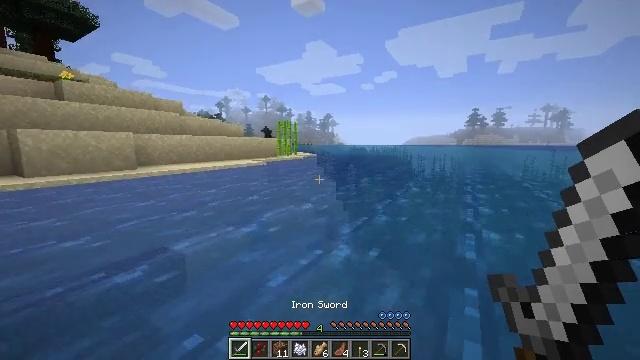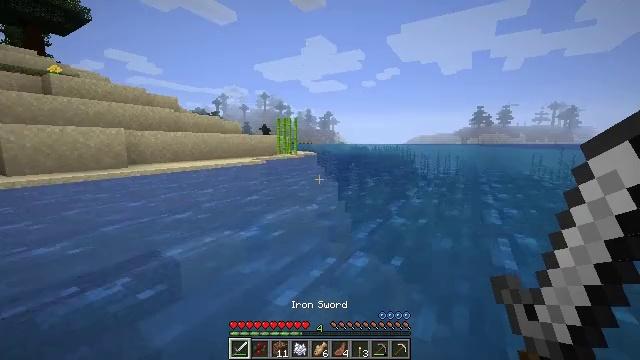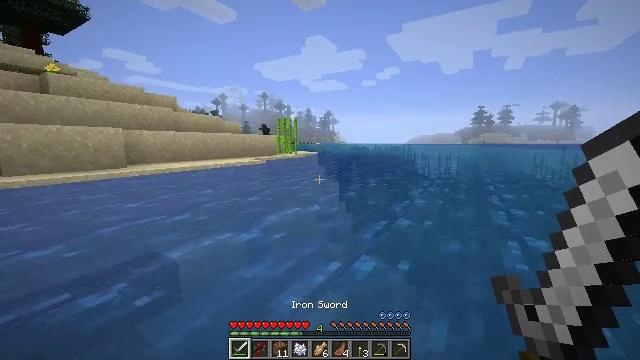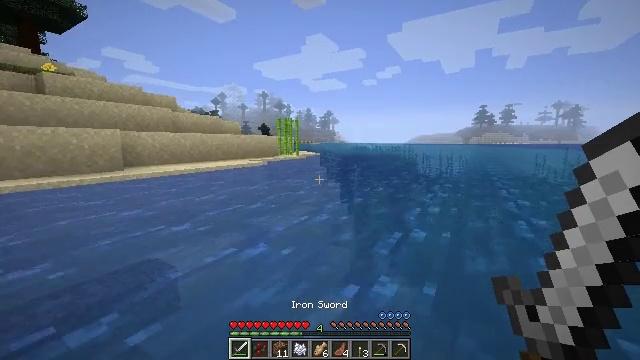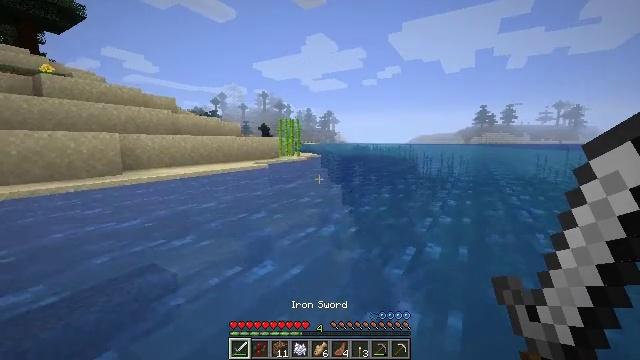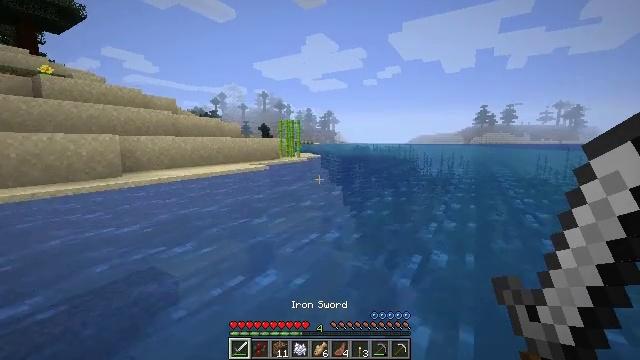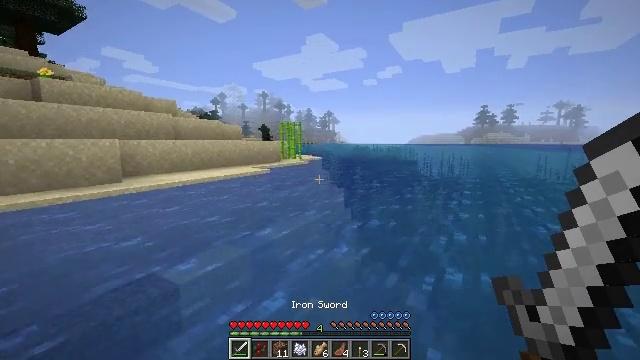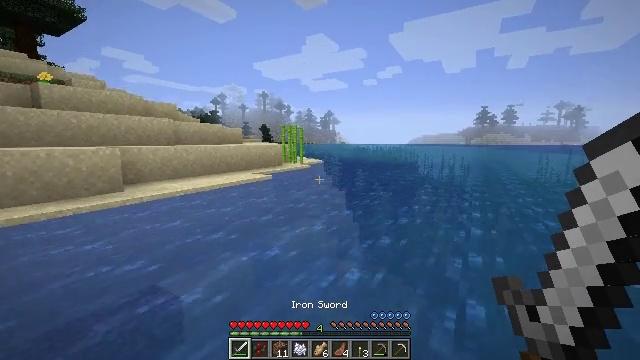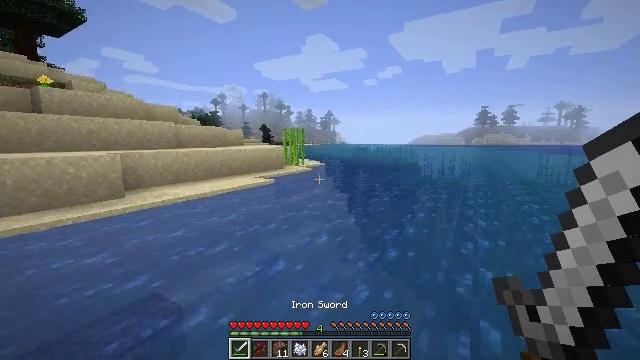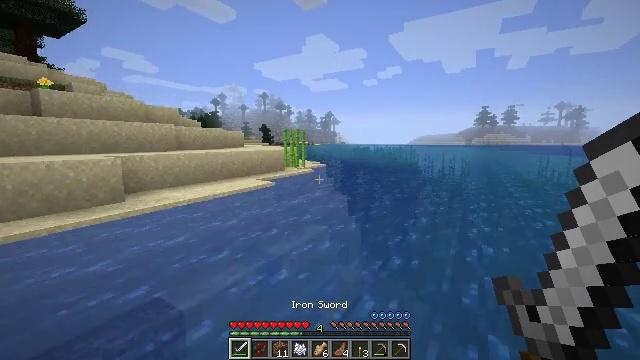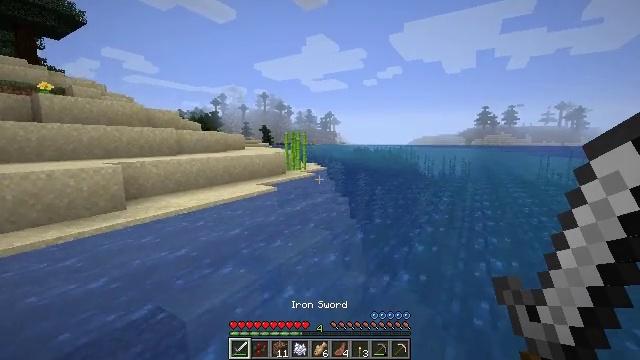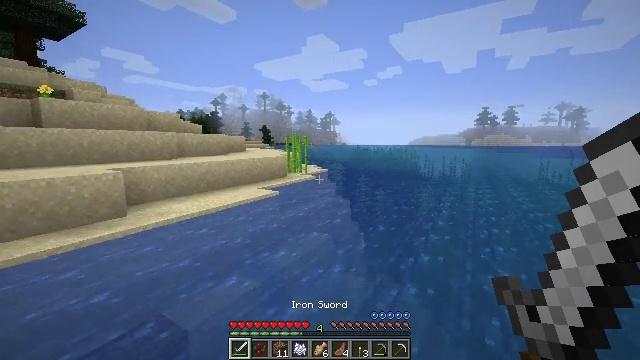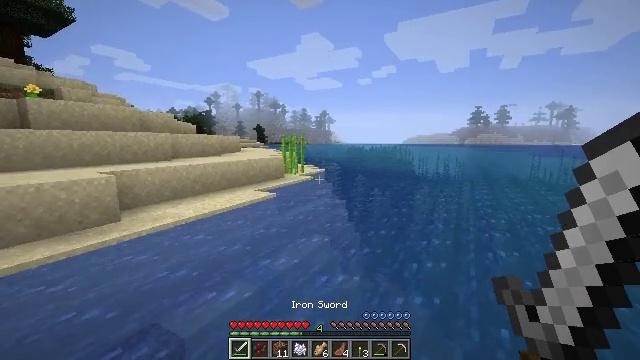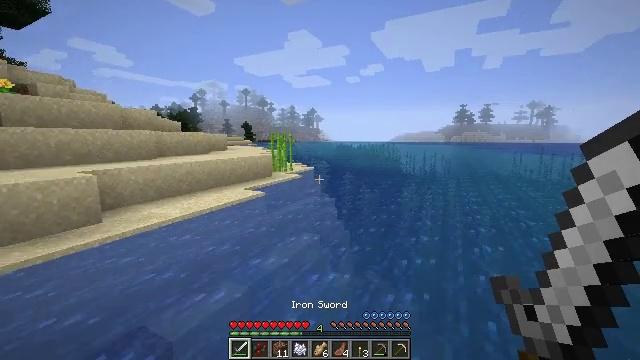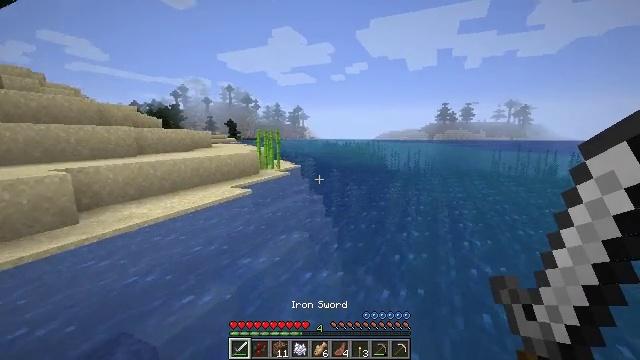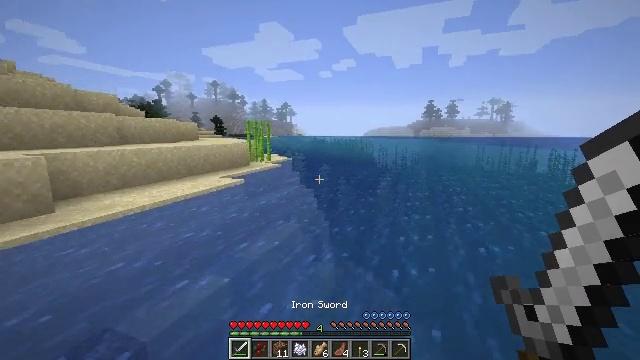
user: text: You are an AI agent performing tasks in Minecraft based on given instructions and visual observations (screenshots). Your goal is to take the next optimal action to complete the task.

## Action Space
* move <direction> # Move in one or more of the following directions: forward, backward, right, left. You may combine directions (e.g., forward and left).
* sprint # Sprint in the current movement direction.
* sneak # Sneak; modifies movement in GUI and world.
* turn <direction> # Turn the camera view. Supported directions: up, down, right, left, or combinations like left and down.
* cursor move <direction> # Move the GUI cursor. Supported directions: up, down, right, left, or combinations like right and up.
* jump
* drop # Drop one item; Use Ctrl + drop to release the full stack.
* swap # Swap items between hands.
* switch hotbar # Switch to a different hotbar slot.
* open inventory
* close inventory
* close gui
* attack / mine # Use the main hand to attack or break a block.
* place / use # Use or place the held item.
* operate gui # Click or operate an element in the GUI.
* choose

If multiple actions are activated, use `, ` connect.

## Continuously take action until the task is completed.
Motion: motion action
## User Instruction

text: Kill the cod.
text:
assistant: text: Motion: move forward and move left, jump
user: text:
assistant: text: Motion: move forward and move left, jump
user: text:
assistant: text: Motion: move forward and move left, jump
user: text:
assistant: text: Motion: move forward and move left, jump
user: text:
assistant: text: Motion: move forward and move left, jump
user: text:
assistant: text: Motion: move forward and move left, jump
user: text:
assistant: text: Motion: move forward and move left, jump
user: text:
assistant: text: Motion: move forward and move left, jump
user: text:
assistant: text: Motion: move forward and move left, jump
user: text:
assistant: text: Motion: move forward and move left, jump
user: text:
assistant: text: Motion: move forward and move left, jump
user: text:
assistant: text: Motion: move forward and move left, turn right, jump
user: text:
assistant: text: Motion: move forward and move left, turn right, jump
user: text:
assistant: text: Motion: move forward and move left, turn right, jump
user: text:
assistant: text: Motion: move forward and move left, turn right, jump
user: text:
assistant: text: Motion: move forward and move left, turn right, jump
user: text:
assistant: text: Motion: move forward and move left, turn right, jump
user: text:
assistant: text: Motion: move forward and move left, turn right, jump
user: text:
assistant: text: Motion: move forward and move left, jump
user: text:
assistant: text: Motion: move forward and move left, jump
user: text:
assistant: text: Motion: move forward and move left, jump
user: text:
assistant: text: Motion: move forward and move left, jump
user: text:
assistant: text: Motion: move forward and move left, jump
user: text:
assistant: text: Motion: move forward and move left, jump
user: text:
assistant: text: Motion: move forward and move left, jump
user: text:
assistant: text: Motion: move forward and move left, jump
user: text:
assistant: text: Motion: move forward and move left, jump
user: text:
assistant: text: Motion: move forward and move left, jump
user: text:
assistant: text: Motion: move forward and move left, jump
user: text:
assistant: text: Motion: move forward and move left, turn left, jump